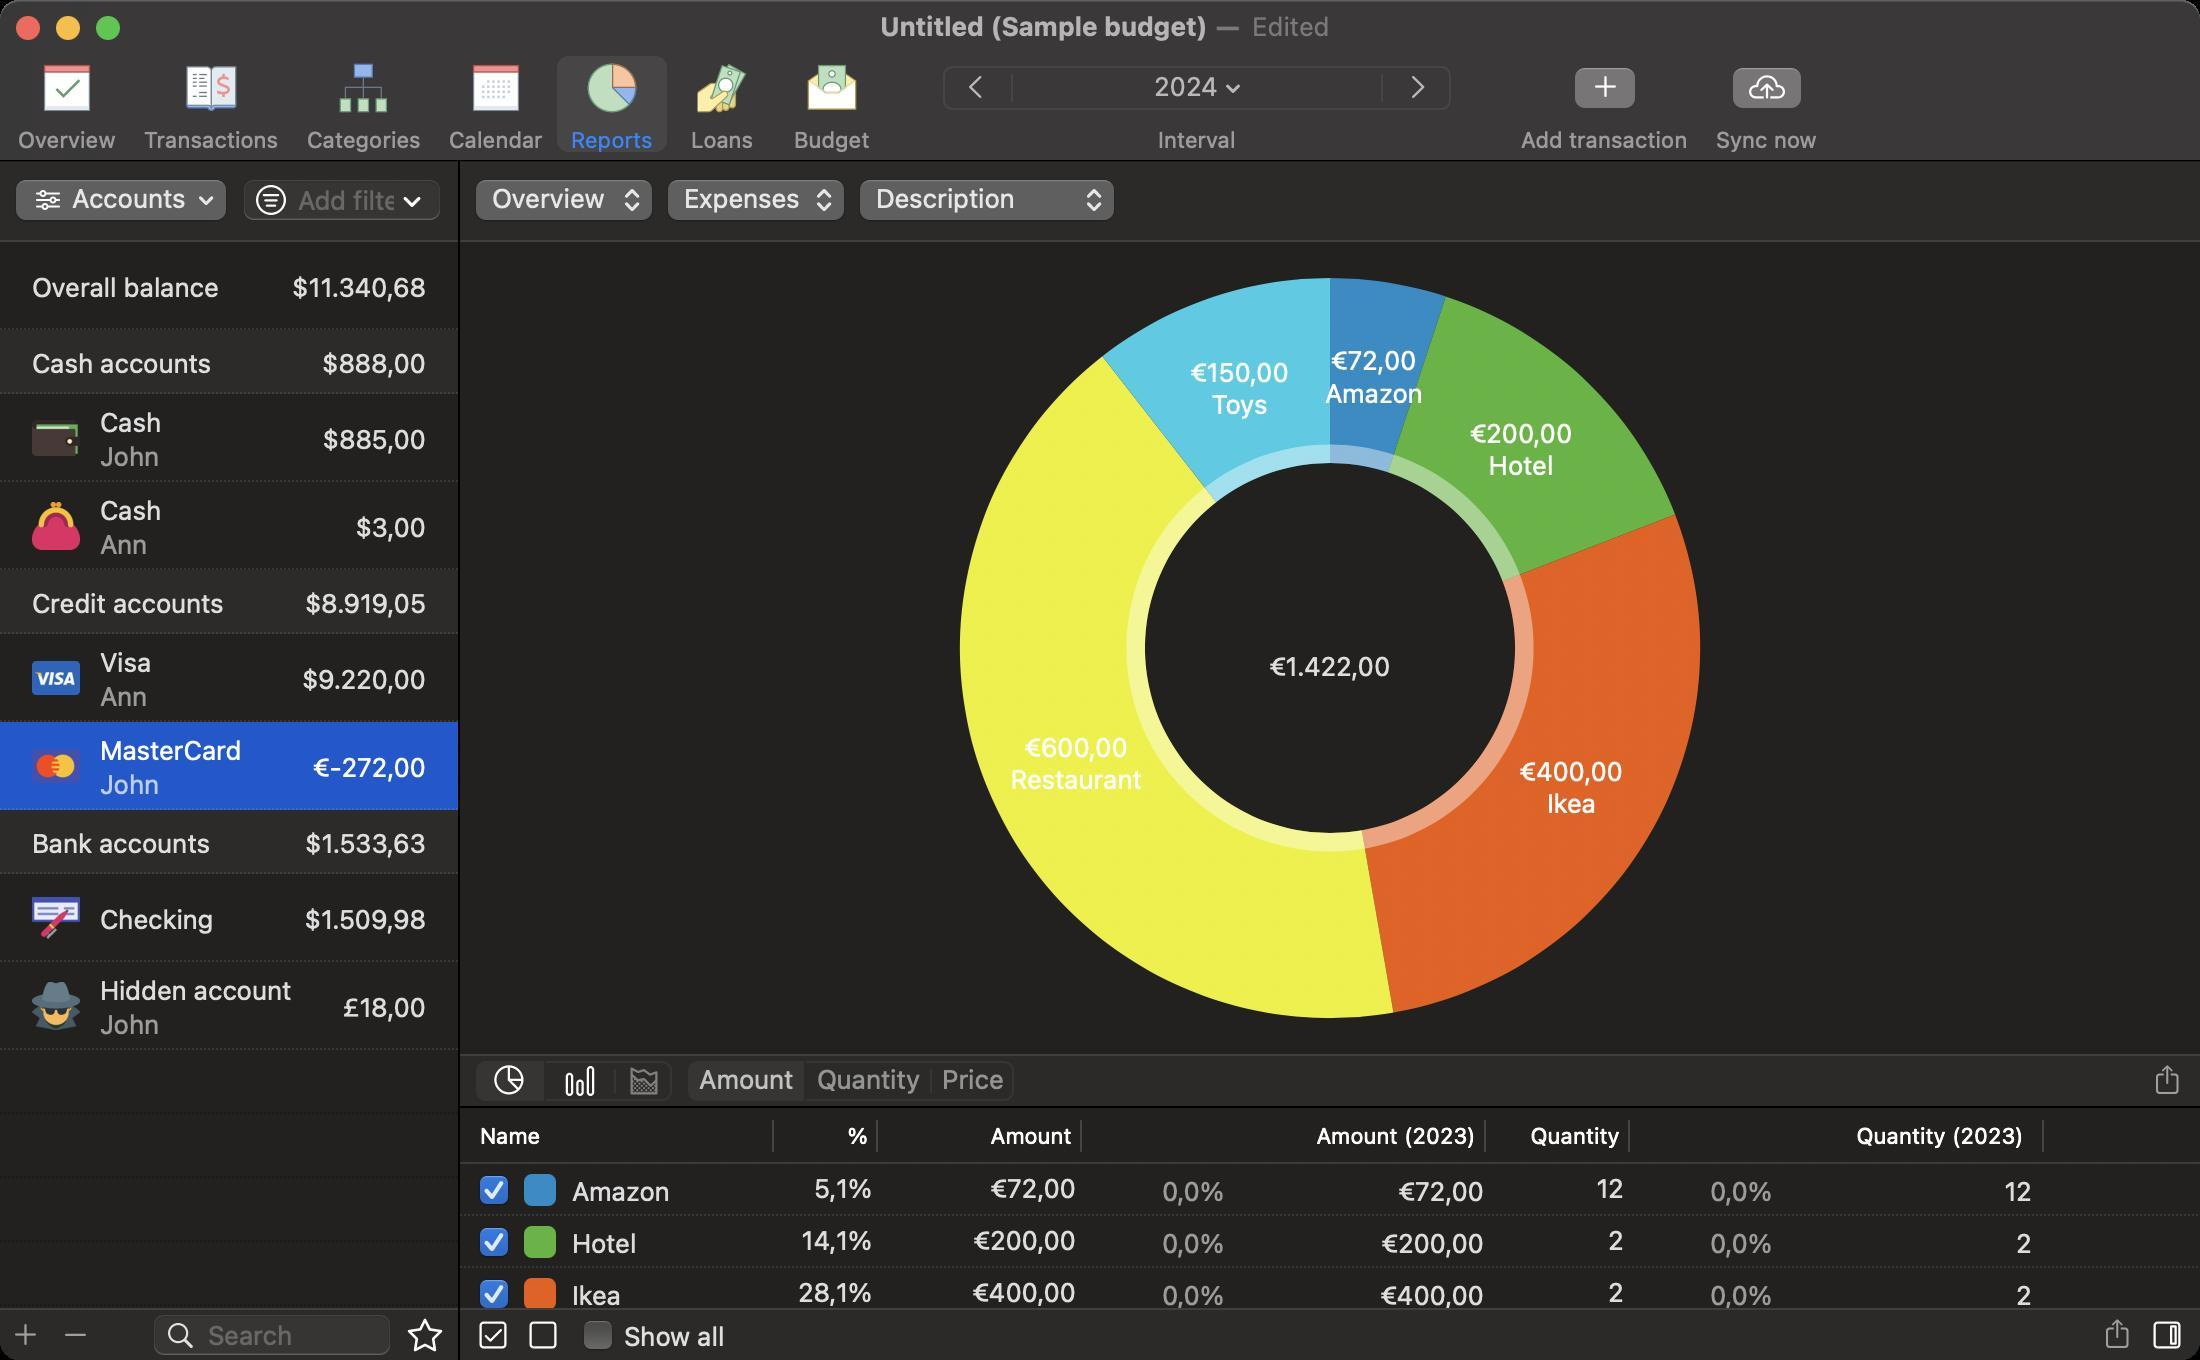
Accessibility tree:
{"name": "Untitled_(Sample_budget)", "role": "AXWindow", "description": null, "role_description": "standard window", "value": null, "position": "553.00;156.00", "size": "1100;680", "children": [{"name": null, "role": "AXGroup", "description": null, "role_description": "group", "value": null, "position": "0.00;80.00", "size": "1100;600", "children": [{"name": null, "role": "AXSplitGroup", "description": null, "role_description": "split group", "value": null, "position": "0.00;80.00", "size": "1100;600", "children": [{"name": "Accounts", "role": "AXMenuButton", "description": null, "role_description": "menu button", "value": null, "position": "5.00;89.00", "size": "112;25", "children": []}, {"name": null, "role": "AXTextField", "description": null, "role_description": "search text field", "value": "", "position": "121.00;89.00", "size": "100;22", "children": [{"name": "", "role": "AXButton", "description": "search", "role_description": "button", "value": null, "position": "123.00;89.00", "size": "25;22", "children": []}]}, {"name": null, "role": "AXTextField", "description": null, "role_description": "search text field", "value": "", "position": "76.00;656.50", "size": "120;22", "children": [{"name": "", "role": "AXButton", "description": "search", "role_description": "button", "value": null, "position": "78.00;656.50", "size": "25;22", "children": []}]}, {"name": "", "role": "AXButton", "description": null, "role_description": "button", "value": null, "position": "200.00;655.00", "size": "25;25", "children": []}, {"name": "", "role": "AXButton", "description": "add", "role_description": "button", "value": null, "position": "0.00;652.50", "size": "26;29", "children": []}, {"name": "", "role": "AXButton", "description": "remove", "role_description": "button", "value": null, "position": "25.00;657.00", "size": "26;20", "children": []}, {"name": null, "role": "AXScrollArea", "description": null, "role_description": "scroll area", "value": null, "position": "0.00;121.00", "size": "229;533", "children": [{"name": null, "role": "AXTable", "description": null, "role_description": "table", "value": null, "position": "0.00;121.00", "size": "229;533", "children": [{"name": null, "role": "AXRow", "description": null, "role_description": "table row", "value": null, "position": "0.00;121.00", "size": "229;44", "children": [{"name": null, "role": "AXCell", "description": null, "role_description": "cell", "value": null, "position": "6.00;121.00", "size": "217;44", "children": [{"name": null, "role": "AXStaticText", "description": null, "role_description": "text", "value": "Overall balance", "position": "14.00;134.50", "size": "98;17", "children": []}, {"name": null, "role": "AXStaticText", "description": null, "role_description": "text", "value": "$11.340,68", "position": "144.00;134.50", "size": "71;17", "children": []}]}]}, {"name": null, "role": "AXRow", "description": null, "role_description": "table row", "value": null, "position": "0.00;165.00", "size": "229;32", "children": [{"name": null, "role": "AXCell", "description": null, "role_description": "cell", "value": null, "position": "6.00;165.00", "size": "217;32", "children": [{"name": null, "role": "AXStaticText", "description": null, "role_description": "text", "value": "Cash accounts", "position": "14.00;172.50", "size": "94;17", "children": []}, {"name": null, "role": "AXStaticText", "description": null, "role_description": "text", "value": "$888,00", "position": "159.00;172.50", "size": "56;17", "children": []}]}]}, {"name": null, "role": "AXRow", "description": null, "role_description": "table row", "value": null, "position": "0.00;197.00", "size": "229;44", "children": [{"name": null, "role": "AXCell", "description": null, "role_description": "cell", "value": null, "position": "6.00;197.00", "size": "217;44", "children": [{"name": null, "role": "AXImage", "description": "", "role_description": "image", "value": null, "position": "16.00;207.00", "size": "24;24", "children": []}, {"name": null, "role": "AXStaticText", "description": null, "role_description": "text", "value": "Cash", "position": "48.00;202.00", "size": "35;17", "children": []}, {"name": null, "role": "AXStaticText", "description": null, "role_description": "text", "value": "John", "position": "48.00;219.00", "size": "34;17", "children": []}, {"name": null, "role": "AXStaticText", "description": null, "role_description": "text", "value": "$885,00", "position": "159.00;210.50", "size": "56;17", "children": []}]}]}, {"name": null, "role": "AXRow", "description": null, "role_description": "table row", "value": null, "position": "0.00;241.00", "size": "229;44", "children": [{"name": null, "role": "AXCell", "description": null, "role_description": "cell", "value": null, "position": "6.00;241.00", "size": "217;44", "children": [{"name": null, "role": "AXImage", "description": "", "role_description": "image", "value": null, "position": "16.00;251.00", "size": "24;24", "children": []}, {"name": null, "role": "AXStaticText", "description": null, "role_description": "text", "value": "Cash", "position": "48.00;246.00", "size": "35;17", "children": []}, {"name": null, "role": "AXStaticText", "description": null, "role_description": "text", "value": "Ann", "position": "48.00;263.00", "size": "28;17", "children": []}, {"name": null, "role": "AXStaticText", "description": null, "role_description": "text", "value": "$3,00", "position": "175.50;254.50", "size": "40;17", "children": []}]}]}, {"name": null, "role": "AXRow", "description": null, "role_description": "table row", "value": null, "position": "0.00;285.00", "size": "229;32", "children": [{"name": null, "role": "AXCell", "description": null, "role_description": "cell", "value": null, "position": "6.00;285.00", "size": "217;32", "children": [{"name": null, "role": "AXStaticText", "description": null, "role_description": "text", "value": "Credit accounts", "position": "14.00;292.50", "size": "100;17", "children": []}, {"name": null, "role": "AXStaticText", "description": null, "role_description": "text", "value": "$8.919,05", "position": "150.50;292.50", "size": "64;17", "children": []}]}]}, {"name": null, "role": "AXRow", "description": null, "role_description": "table row", "value": null, "position": "0.00;317.00", "size": "229;44", "children": [{"name": null, "role": "AXCell", "description": null, "role_description": "cell", "value": null, "position": "6.00;317.00", "size": "217;44", "children": [{"name": null, "role": "AXImage", "description": "", "role_description": "image", "value": null, "position": "16.00;327.00", "size": "24;24", "children": []}, {"name": null, "role": "AXStaticText", "description": null, "role_description": "text", "value": "Visa", "position": "48.00;322.00", "size": "30;17", "children": []}, {"name": null, "role": "AXStaticText", "description": null, "role_description": "text", "value": "Ann", "position": "48.00;339.00", "size": "28;17", "children": []}, {"name": null, "role": "AXStaticText", "description": null, "role_description": "text", "value": "$9.220,00", "position": "149.00;330.50", "size": "66;17", "children": []}]}]}, {"name": null, "role": "AXRow", "description": null, "role_description": "table row", "value": null, "position": "0.00;361.00", "size": "229;44", "children": [{"name": null, "role": "AXCell", "description": null, "role_description": "cell", "value": null, "position": "6.00;361.00", "size": "217;44", "children": [{"name": null, "role": "AXImage", "description": "", "role_description": "image", "value": null, "position": "16.00;371.00", "size": "24;24", "children": []}, {"name": null, "role": "AXStaticText", "description": null, "role_description": "text", "value": "MasterCard", "position": "48.00;366.00", "size": "75;17", "children": []}, {"name": null, "role": "AXStaticText", "description": null, "role_description": "text", "value": "John", "position": "48.00;383.00", "size": "34;17", "children": []}, {"name": null, "role": "AXStaticText", "description": null, "role_description": "text", "value": "€-272,00", "position": "154.50;374.50", "size": "60;17", "children": []}]}]}, {"name": null, "role": "AXRow", "description": null, "role_description": "table row", "value": null, "position": "0.00;405.00", "size": "229;32", "children": [{"name": null, "role": "AXCell", "description": null, "role_description": "cell", "value": null, "position": "6.00;405.00", "size": "217;32", "children": [{"name": null, "role": "AXStaticText", "description": null, "role_description": "text", "value": "Bank accounts", "position": "14.00;412.50", "size": "94;17", "children": []}, {"name": null, "role": "AXStaticText", "description": null, "role_description": "text", "value": "$1.533,63", "position": "150.50;412.50", "size": "64;17", "children": []}]}]}, {"name": null, "role": "AXRow", "description": null, "role_description": "table row", "value": null, "position": "0.00;437.00", "size": "229;44", "children": [{"name": null, "role": "AXCell", "description": null, "role_description": "cell", "value": null, "position": "6.00;437.00", "size": "217;44", "children": [{"name": null, "role": "AXImage", "description": "", "role_description": "image", "value": null, "position": "16.00;447.00", "size": "24;24", "children": []}, {"name": null, "role": "AXStaticText", "description": null, "role_description": "text", "value": "Checking", "position": "48.00;450.50", "size": "61;17", "children": []}, {"name": null, "role": "AXStaticText", "description": null, "role_description": "text", "value": "$1.509,98", "position": "150.00;450.50", "size": "65;17", "children": []}]}]}, {"name": null, "role": "AXRow", "description": null, "role_description": "table row", "value": null, "position": "0.00;481.00", "size": "229;44", "children": [{"name": null, "role": "AXCell", "description": null, "role_description": "cell", "value": null, "position": "6.00;481.00", "size": "217;44", "children": [{"name": null, "role": "AXImage", "description": "", "role_description": "image", "value": null, "position": "16.00;491.00", "size": "24;24", "children": []}, {"name": null, "role": "AXStaticText", "description": null, "role_description": "text", "value": "Hidden account", "position": "48.00;486.00", "size": "100;17", "children": []}, {"name": null, "role": "AXStaticText", "description": null, "role_description": "text", "value": "John", "position": "48.00;503.00", "size": "34;17", "children": []}, {"name": null, "role": "AXStaticText", "description": null, "role_description": "text", "value": "£18,00", "position": "167.50;494.50", "size": "48;17", "children": []}]}]}, {"name": null, "role": "AXColumn", "description": null, "role_description": "column", "value": null, "position": "0.00;121.00", "size": "229;533", "children": []}]}]}, {"name": null, "role": "AXSplitter", "description": null, "role_description": "splitter", "value": 229.0, "position": "229.00;80.00", "size": "1;600", "children": []}, {"name": null, "role": "AXGroup", "description": null, "role_description": "group", "value": null, "position": "230.00;80.00", "size": "870;600", "children": [{"name": null, "role": "AXPopUpButton", "description": null, "role_description": "pop up button", "value": "Overview", "position": "235.00;89.00", "size": "95;25", "children": []}, {"name": null, "role": "AXPopUpButton", "description": null, "role_description": "pop up button", "value": "Expenses", "position": "331.00;89.00", "size": "95;25", "children": []}, {"name": null, "role": "AXPopUpButton", "description": null, "role_description": "pop up button", "value": "Description", "position": "427.00;89.00", "size": "134;25", "children": []}, {"name": null, "role": "AXSplitGroup", "description": null, "role_description": "split group", "value": null, "position": "230.00;121.00", "size": "870;559", "children": [{"name": null, "role": "AXGroup", "description": null, "role_description": "group", "value": null, "position": "230.00;121.00", "size": "870;406", "children": [{"name": null, "role": "AXGroup", "description": null, "role_description": "group", "value": null, "position": "230.00;121.00", "size": "870;406", "children": [{"name": null, "role": "AXList", "description": "Chart View", "role_description": "list", "value": null, "position": "230.00;121.00", "size": "870;406", "children": [{"name": null, "role": "AXStaticText", "description": ". 5 Elements", "role_description": "text", "value": null, "position": "230.00;121.00", "size": "870;406", "children": []}, {"name": null, "role": "AXRow", "description": "Amazon : €72,00 ", "role_description": "row", "value": null, "position": "665.00;139.00", "size": "58;97", "children": []}, {"name": null, "role": "AXRow", "description": "Hotel : €200,00 ", "role_description": "row", "value": null, "position": "693.93;148.28", "size": "144;142", "children": []}, {"name": null, "role": "AXRow", "description": "Ikea : €400,00 ", "role_description": "row", "value": null, "position": "680.86;257.28", "size": "169;249", "children": []}, {"name": null, "role": "AXRow", "description": "Restaurant : €600,00 ", "role_description": "row", "value": null, "position": "480.00;178.17", "size": "217;331", "children": []}, {"name": null, "role": "AXRow", "description": "Toys : €150,00 ", "role_description": "row", "value": null, "position": "551.17;139.00", "size": "114;112", "children": []}]}]}]}, {"name": null, "role": "AXRadioGroup", "description": null, "role_description": "radio group", "value": "{\n    \"name\": null,\n    \"role\": \"AXRadioButton\",\n    \"description\": null,\n    \"role_description\": \"radio button\",\n    \"value\": 1,\n    \"position\": \"237.00;529.50\",\n    \"size\": \"36;23\",\n    \"children\": []\n}", "position": "237.00;529.50", "size": "100;23", "children": [{"name": null, "role": "AXRadioButton", "description": null, "role_description": "radio button", "value": 1, "position": "237.00;529.50", "size": "36;23", "children": []}, {"name": null, "role": "AXRadioButton", "description": null, "role_description": "radio button", "value": 0, "position": "273.00;529.50", "size": "35;23", "children": []}, {"name": null, "role": "AXRadioButton", "description": null, "role_description": "radio button", "value": 0, "position": "308.00;529.50", "size": "29;23", "children": []}]}, {"name": null, "role": "AXRadioGroup", "description": null, "role_description": "radio group", "value": "{\n    \"name\": null,\n    \"role\": \"AXRadioButton\",\n    \"description\": \"Amount\",\n    \"role_description\": \"radio button\",\n    \"value\": 1,\n    \"position\": \"343.00;529.50\",\n    \"size\": \"60;23\",\n    \"children\": []\n}", "position": "343.00;529.50", "size": "165;23", "children": [{"name": null, "role": "AXRadioButton", "description": "Amount", "role_description": "radio button", "value": 1, "position": "343.00;529.50", "size": "60;23", "children": []}, {"name": null, "role": "AXRadioButton", "description": "Quantity", "role_description": "radio button", "value": 0, "position": "403.00;529.50", "size": "63;23", "children": []}, {"name": null, "role": "AXRadioButton", "description": "Price", "role_description": "radio button", "value": 0, "position": "466.00;529.50", "size": "42;23", "children": []}]}, {"name": "", "role": "AXButton", "description": "share", "role_description": "button", "value": null, "position": "1071.00;522.00", "size": "26;34", "children": []}, {"name": null, "role": "AXSplitter", "description": null, "role_description": "splitter", "value": 432.0, "position": "230.00;553.00", "size": "870;1", "children": []}, {"name": "", "role": "AXButton", "description": "share", "role_description": "button", "value": null, "position": "1046.00;649.00", "size": "26;34", "children": []}, {"name": "", "role": "AXButton", "description": null, "role_description": "button", "value": null, "position": "259.00;655.00", "size": "25;25", "children": []}, {"name": "", "role": "AXButton", "description": null, "role_description": "button", "value": null, "position": "234.00;655.00", "size": "25;25", "children": []}, {"name": "", "role": "AXButton", "description": null, "role_description": "button", "value": null, "position": "1071.00;655.00", "size": "25;25", "children": []}, {"name": "Show_all", "role": "AXCheckBox", "description": null, "role_description": "checkbox", "value": 0, "position": "290.00;658.50", "size": "77;18", "children": []}, {"name": null, "role": "AXScrollArea", "description": null, "role_description": "scroll area", "value": null, "position": "230.00;554.00", "size": "870;100", "children": [{"name": null, "role": "AXTable", "description": null, "role_description": "table", "value": null, "position": "230.00;582.00", "size": "870;156", "children": [{"name": null, "role": "AXRow", "description": null, "role_description": "table row", "value": null, "position": "230.00;582.00", "size": "870;26", "children": [{"name": null, "role": "AXCell", "description": null, "role_description": "cell", "value": null, "position": "236.00;585.00", "size": "150;20", "children": [{"name": null, "role": "AXGroup", "description": null, "role_description": "group", "value": null, "position": "262.00;587.00", "size": "16;16", "children": []}, {"name": null, "role": "AXStaticText", "description": null, "role_description": "text", "value": "Amazon", "position": "284.00;586.50", "size": "83;17", "children": []}, {"name": "", "role": "AXCheckBox", "description": null, "role_description": "checkbox", "value": 1, "position": "238.00;586.00", "size": "18;18", "children": []}]}, {"name": null, "role": "AXCell", "description": null, "role_description": "cell", "value": null, "position": "388.00;585.00", "size": "50;20", "children": [{"name": null, "role": "AXStaticText", "description": null, "role_description": "text", "value": "5,1%", "position": "388.00;585.00", "size": "50;16", "children": []}]}, {"name": null, "role": "AXCell", "description": null, "role_description": "cell", "value": null, "position": "440.00;585.00", "size": "100;20", "children": [{"name": null, "role": "AXStaticText", "description": null, "role_description": "text", "value": "€72,00", "position": "440.00;585.00", "size": "100;16", "children": []}]}, {"name": null, "role": "AXCell", "description": null, "role_description": "cell", "value": null, "position": "542.00;585.00", "size": "200;20", "children": [{"name": null, "role": "AXStaticText", "description": null, "role_description": "text", "value": " 0,0%", "position": "540.00;586.50", "size": "74;17", "children": []}, {"name": null, "role": "AXStaticText", "description": null, "role_description": "text", "value": "€72,00", "position": "610.00;586.50", "size": "134;17", "children": []}]}, {"name": null, "role": "AXCell", "description": null, "role_description": "cell", "value": null, "position": "744.00;585.00", "size": "70;20", "children": [{"name": null, "role": "AXStaticText", "description": null, "role_description": "text", "value": "12", "position": "744.00;585.00", "size": "70;16", "children": []}]}, {"name": null, "role": "AXCell", "description": null, "role_description": "cell", "value": null, "position": "816.00;585.00", "size": "200;20", "children": [{"name": null, "role": "AXStaticText", "description": null, "role_description": "text", "value": " 0,0%", "position": "814.00;586.50", "size": "74;17", "children": []}, {"name": null, "role": "AXStaticText", "description": null, "role_description": "text", "value": "12", "position": "884.00;586.50", "size": "134;17", "children": []}]}]}, {"name": null, "role": "AXRow", "description": null, "role_description": "table row", "value": null, "position": "230.00;608.00", "size": "870;26", "children": [{"name": null, "role": "AXCell", "description": null, "role_description": "cell", "value": null, "position": "236.00;611.00", "size": "150;20", "children": [{"name": null, "role": "AXGroup", "description": null, "role_description": "group", "value": null, "position": "262.00;613.00", "size": "16;16", "children": []}, {"name": null, "role": "AXStaticText", "description": null, "role_description": "text", "value": "Hotel", "position": "284.00;612.50", "size": "83;17", "children": []}, {"name": "", "role": "AXCheckBox", "description": null, "role_description": "checkbox", "value": 1, "position": "238.00;612.00", "size": "18;18", "children": []}]}, {"name": null, "role": "AXCell", "description": null, "role_description": "cell", "value": null, "position": "388.00;611.00", "size": "50;20", "children": [{"name": null, "role": "AXStaticText", "description": null, "role_description": "text", "value": "14,1%", "position": "388.00;611.00", "size": "50;16", "children": []}]}, {"name": null, "role": "AXCell", "description": null, "role_description": "cell", "value": null, "position": "440.00;611.00", "size": "100;20", "children": [{"name": null, "role": "AXStaticText", "description": null, "role_description": "text", "value": "€200,00", "position": "440.00;611.00", "size": "100;16", "children": []}]}, {"name": null, "role": "AXCell", "description": null, "role_description": "cell", "value": null, "position": "542.00;611.00", "size": "200;20", "children": [{"name": null, "role": "AXStaticText", "description": null, "role_description": "text", "value": " 0,0%", "position": "540.00;612.50", "size": "74;17", "children": []}, {"name": null, "role": "AXStaticText", "description": null, "role_description": "text", "value": "€200,00", "position": "610.00;612.50", "size": "134;17", "children": []}]}, {"name": null, "role": "AXCell", "description": null, "role_description": "cell", "value": null, "position": "744.00;611.00", "size": "70;20", "children": [{"name": null, "role": "AXStaticText", "description": null, "role_description": "text", "value": "2", "position": "744.00;611.00", "size": "70;16", "children": []}]}, {"name": null, "role": "AXCell", "description": null, "role_description": "cell", "value": null, "position": "816.00;611.00", "size": "200;20", "children": [{"name": null, "role": "AXStaticText", "description": null, "role_description": "text", "value": " 0,0%", "position": "814.00;612.50", "size": "74;17", "children": []}, {"name": null, "role": "AXStaticText", "description": null, "role_description": "text", "value": "2", "position": "884.00;612.50", "size": "134;17", "children": []}]}]}, {"name": null, "role": "AXRow", "description": null, "role_description": "table row", "value": null, "position": "230.00;634.00", "size": "870;26", "children": [{"name": null, "role": "AXCell", "description": null, "role_description": "cell", "value": null, "position": "236.00;637.00", "size": "150;20", "children": [{"name": null, "role": "AXGroup", "description": null, "role_description": "group", "value": null, "position": "262.00;639.00", "size": "16;16", "children": []}, {"name": null, "role": "AXStaticText", "description": null, "role_description": "text", "value": "Ikea", "position": "284.00;638.50", "size": "83;17", "children": []}, {"name": "", "role": "AXCheckBox", "description": null, "role_description": "checkbox", "value": 1, "position": "238.00;638.00", "size": "18;18", "children": []}]}, {"name": null, "role": "AXCell", "description": null, "role_description": "cell", "value": null, "position": "388.00;637.00", "size": "50;20", "children": [{"name": null, "role": "AXStaticText", "description": null, "role_description": "text", "value": "28,1%", "position": "388.00;637.00", "size": "50;16", "children": []}]}, {"name": null, "role": "AXCell", "description": null, "role_description": "cell", "value": null, "position": "440.00;637.00", "size": "100;20", "children": [{"name": null, "role": "AXStaticText", "description": null, "role_description": "text", "value": "€400,00", "position": "440.00;637.00", "size": "100;16", "children": []}]}, {"name": null, "role": "AXCell", "description": null, "role_description": "cell", "value": null, "position": "542.00;637.00", "size": "200;20", "children": [{"name": null, "role": "AXStaticText", "description": null, "role_description": "text", "value": " 0,0%", "position": "540.00;638.50", "size": "74;17", "children": []}, {"name": null, "role": "AXStaticText", "description": null, "role_description": "text", "value": "€400,00", "position": "610.00;638.50", "size": "134;17", "children": []}]}, {"name": null, "role": "AXCell", "description": null, "role_description": "cell", "value": null, "position": "744.00;637.00", "size": "70;20", "children": [{"name": null, "role": "AXStaticText", "description": null, "role_description": "text", "value": "2", "position": "744.00;637.00", "size": "70;16", "children": []}]}, {"name": null, "role": "AXCell", "description": null, "role_description": "cell", "value": null, "position": "816.00;637.00", "size": "200;20", "children": [{"name": null, "role": "AXStaticText", "description": null, "role_description": "text", "value": " 0,0%", "position": "814.00;638.50", "size": "74;17", "children": []}, {"name": null, "role": "AXStaticText", "description": null, "role_description": "text", "value": "2", "position": "884.00;638.50", "size": "134;17", "children": []}]}]}, {"name": null, "role": "AXRow", "description": null, "role_description": "table row", "value": null, "position": "230.00;660.00", "size": "870;26", "children": [{"name": null, "role": "AXCell", "description": null, "role_description": "cell", "value": null, "position": "236.00;663.00", "size": "150;20", "children": [{"name": null, "role": "AXGroup", "description": null, "role_description": "group", "value": null, "position": "262.00;665.00", "size": "16;16", "children": []}, {"name": null, "role": "AXStaticText", "description": null, "role_description": "text", "value": "Restaurant", "position": "284.00;664.50", "size": "83;17", "children": []}, {"name": "", "role": "AXCheckBox", "description": null, "role_description": "checkbox", "value": 1, "position": "238.00;664.00", "size": "18;18", "children": []}]}, {"name": null, "role": "AXCell", "description": null, "role_description": "cell", "value": null, "position": "388.00;663.00", "size": "50;20", "children": [{"name": null, "role": "AXStaticText", "description": null, "role_description": "text", "value": "42,2%", "position": "388.00;663.00", "size": "50;16", "children": []}]}, {"name": null, "role": "AXCell", "description": null, "role_description": "cell", "value": null, "position": "440.00;663.00", "size": "100;20", "children": [{"name": null, "role": "AXStaticText", "description": null, "role_description": "text", "value": "€600,00", "position": "440.00;663.00", "size": "100;16", "children": []}]}, {"name": null, "role": "AXCell", "description": null, "role_description": "cell", "value": null, "position": "542.00;663.00", "size": "200;20", "children": [{"name": null, "role": "AXStaticText", "description": null, "role_description": "text", "value": " 0,0%", "position": "540.00;664.50", "size": "74;17", "children": []}, {"name": null, "role": "AXStaticText", "description": null, "role_description": "text", "value": "€600,00", "position": "610.00;664.50", "size": "134;17", "children": []}]}, {"name": null, "role": "AXCell", "description": null, "role_description": "cell", "value": null, "position": "744.00;663.00", "size": "70;20", "children": [{"name": null, "role": "AXStaticText", "description": null, "role_description": "text", "value": "12", "position": "744.00;663.00", "size": "70;16", "children": []}]}, {"name": null, "role": "AXCell", "description": null, "role_description": "cell", "value": null, "position": "816.00;663.00", "size": "200;20", "children": [{"name": null, "role": "AXStaticText", "description": null, "role_description": "text", "value": " 0,0%", "position": "814.00;664.50", "size": "74;17", "children": []}, {"name": null, "role": "AXStaticText", "description": null, "role_description": "text", "value": "12", "position": "884.00;664.50", "size": "134;17", "children": []}]}]}, {"name": null, "role": "AXRow", "description": null, "role_description": "table row", "value": null, "position": "230.00;686.00", "size": "870;26", "children": [{"name": null, "role": "AXCell", "description": null, "role_description": "cell", "value": null, "position": "236.00;689.00", "size": "150;20", "children": [{"name": null, "role": "AXGroup", "description": null, "role_description": "group", "value": null, "position": "262.00;691.00", "size": "16;16", "children": []}, {"name": null, "role": "AXStaticText", "description": null, "role_description": "text", "value": "Toys", "position": "284.00;690.50", "size": "83;17", "children": []}, {"name": "", "role": "AXCheckBox", "description": null, "role_description": "checkbox", "value": 1, "position": "238.00;690.00", "size": "18;18", "children": []}]}, {"name": null, "role": "AXCell", "description": null, "role_description": "cell", "value": null, "position": "388.00;689.00", "size": "50;20", "children": [{"name": null, "role": "AXStaticText", "description": null, "role_description": "text", "value": "10,5%", "position": "388.00;689.00", "size": "50;16", "children": []}]}, {"name": null, "role": "AXCell", "description": null, "role_description": "cell", "value": null, "position": "440.00;689.00", "size": "100;20", "children": [{"name": null, "role": "AXStaticText", "description": null, "role_description": "text", "value": "€150,00", "position": "440.00;689.00", "size": "100;16", "children": []}]}, {"name": null, "role": "AXCell", "description": null, "role_description": "cell", "value": null, "position": "542.00;689.00", "size": "200;20", "children": [{"name": null, "role": "AXStaticText", "description": null, "role_description": "text", "value": " 0,0%", "position": "540.00;690.50", "size": "74;17", "children": []}, {"name": null, "role": "AXStaticText", "description": null, "role_description": "text", "value": "€150,00", "position": "610.00;690.50", "size": "134;17", "children": []}]}, {"name": null, "role": "AXCell", "description": null, "role_description": "cell", "value": null, "position": "744.00;689.00", "size": "70;20", "children": [{"name": null, "role": "AXStaticText", "description": null, "role_description": "text", "value": "3", "position": "744.00;689.00", "size": "70;16", "children": []}]}, {"name": null, "role": "AXCell", "description": null, "role_description": "cell", "value": null, "position": "816.00;689.00", "size": "200;20", "children": [{"name": null, "role": "AXStaticText", "description": null, "role_description": "text", "value": " 0,0%", "position": "814.00;690.50", "size": "74;17", "children": []}, {"name": null, "role": "AXStaticText", "description": null, "role_description": "text", "value": "3", "position": "884.00;690.50", "size": "134;17", "children": []}]}]}, {"name": null, "role": "AXRow", "description": null, "role_description": "table row", "value": null, "position": "230.00;712.00", "size": "870;26", "children": [{"name": null, "role": "AXCell", "description": null, "role_description": "cell", "value": null, "position": "236.00;715.00", "size": "150;20", "children": [{"name": null, "role": "AXStaticText", "description": null, "role_description": "text", "value": "Total", "position": "236.00;715.00", "size": "150;16", "children": []}]}, {"name": null, "role": "AXCell", "description": null, "role_description": "cell", "value": null, "position": "388.00;715.00", "size": "50;20", "children": [{"name": null, "role": "AXStaticText", "description": null, "role_description": "text", "value": "", "position": "388.00;715.00", "size": "50;16", "children": []}]}, {"name": null, "role": "AXCell", "description": null, "role_description": "cell", "value": null, "position": "440.00;715.00", "size": "100;20", "children": [{"name": null, "role": "AXStaticText", "description": null, "role_description": "text", "value": "€1.422,00", "position": "440.00;715.00", "size": "100;16", "children": []}]}, {"name": null, "role": "AXCell", "description": null, "role_description": "cell", "value": null, "position": "542.00;715.00", "size": "200;20", "children": [{"name": null, "role": "AXStaticText", "description": null, "role_description": "text", "value": " 0,0%", "position": "540.00;716.50", "size": "74;17", "children": []}, {"name": null, "role": "AXStaticText", "description": null, "role_description": "text", "value": "€1.422,00", "position": "610.00;716.50", "size": "134;17", "children": []}]}, {"name": null, "role": "AXCell", "description": null, "role_description": "cell", "value": null, "position": "744.00;715.00", "size": "70;20", "children": [{"name": null, "role": "AXStaticText", "description": null, "role_description": "text", "value": "31", "position": "744.00;715.00", "size": "70;16", "children": []}]}, {"name": null, "role": "AXCell", "description": null, "role_description": "cell", "value": null, "position": "816.00;715.00", "size": "200;20", "children": [{"name": null, "role": "AXStaticText", "description": null, "role_description": "text", "value": " 0,0%", "position": "814.00;716.50", "size": "74;17", "children": []}, {"name": null, "role": "AXStaticText", "description": null, "role_description": "text", "value": "31", "position": "884.00;716.50", "size": "134;17", "children": []}]}]}, {"name": null, "role": "AXColumn", "description": null, "role_description": "column", "value": null, "position": "230.00;582.00", "size": "157;156", "children": []}, {"name": null, "role": "AXColumn", "description": null, "role_description": "column", "value": null, "position": "387.00;582.00", "size": "52;156", "children": []}, {"name": null, "role": "AXColumn", "description": null, "role_description": "column", "value": null, "position": "439.00;582.00", "size": "102;156", "children": []}, {"name": null, "role": "AXColumn", "description": null, "role_description": "column", "value": null, "position": "541.00;582.00", "size": "202;156", "children": []}, {"name": null, "role": "AXColumn", "description": null, "role_description": "column", "value": null, "position": "743.00;582.00", "size": "72;156", "children": []}, {"name": null, "role": "AXColumn", "description": null, "role_description": "column", "value": null, "position": "815.00;582.00", "size": "207;156", "children": []}, {"name": null, "role": "AXGroup", "description": null, "role_description": "group", "value": null, "position": "230.00;554.00", "size": "870;28", "children": [{"name": "Name", "role": "AXButton", "description": null, "role_description": "sort button", "value": null, "position": "230.00;554.00", "size": "157;28", "children": []}, {"name": "%", "role": "AXButton", "description": null, "role_description": "sort button", "value": null, "position": "387.00;554.00", "size": "52;28", "children": []}, {"name": "Amount", "role": "AXButton", "description": null, "role_description": "sort button", "value": null, "position": "439.00;554.00", "size": "102;28", "children": []}, {"name": "Amount_(2023)", "role": "AXButton", "description": null, "role_description": "sort button", "value": null, "position": "541.00;554.00", "size": "202;28", "children": []}, {"name": "Quantity", "role": "AXButton", "description": null, "role_description": "sort button", "value": null, "position": "743.00;554.00", "size": "72;28", "children": []}, {"name": "Quantity_(2023)", "role": "AXButton", "description": null, "role_description": "sort button", "value": null, "position": "815.00;554.00", "size": "207;28", "children": []}]}]}, {"name": null, "role": "AXScrollBar", "description": null, "role_description": "scroll bar", "value": 0.0, "position": "1084.00;582.00", "size": "16;72", "children": [{"name": null, "role": "AXValueIndicator", "description": null, "role_description": "value indicator", "value": 0.0, "position": "1088.00;583.00", "size": "12;38", "children": []}, {"name": null, "role": "AXButton", "description": null, "role_description": "increment arrow button", "value": null, "position": "1084.00;582.00", "size": "0;0", "children": []}, {"name": null, "role": "AXButton", "description": null, "role_description": "decrement arrow button", "value": null, "position": "1084.00;582.00", "size": "0;0", "children": []}, {"name": null, "role": "AXButton", "description": null, "role_description": "increment page button", "value": null, "position": "1088.00;621.50", "size": "12;32", "children": []}, {"name": null, "role": "AXButton", "description": null, "role_description": "decrement page button", "value": null, "position": "1088.00;582.00", "size": "12;1", "children": []}]}]}]}]}, {"name": null, "role": "AXScrollArea", "description": null, "role_description": "scroll area", "value": null, "position": "230.00;80.00", "size": "810;0", "children": [{"name": null, "role": "AXList", "description": null, "role_description": "collection", "value": null, "position": "230.00;80.00", "size": "810;40", "children": []}, {"name": null, "role": "AXScrollBar", "description": null, "role_description": "scroll bar", "value": 0.0, "position": "1024.00;80.00", "size": "16;0", "children": [{"name": null, "role": "AXValueIndicator", "description": null, "role_description": "value indicator", "value": 0.0, "position": "1028.00;81.00", "size": "12;26", "children": []}, {"name": null, "role": "AXButton", "description": null, "role_description": "increment arrow button", "value": null, "position": "1024.00;80.00", "size": "0;0", "children": []}, {"name": null, "role": "AXButton", "description": null, "role_description": "decrement arrow button", "value": null, "position": "1024.00;80.00", "size": "0;0", "children": []}, {"name": null, "role": "AXButton", "description": null, "role_description": "increment page button", "value": null, "position": "1028.00;80.00", "size": "12;27", "children": []}, {"name": null, "role": "AXButton", "description": null, "role_description": "decrement page button", "value": null, "position": "1028.00;80.00", "size": "12;1", "children": []}]}]}, {"name": "", "role": "AXButton", "description": null, "role_description": "button", "value": null, "position": "1068.00;88.00", "size": "24;24", "children": []}, {"name": "", "role": "AXButton", "description": null, "role_description": "button", "value": null, "position": "1044.00;88.00", "size": "24;24", "children": []}]}]}, {"name": null, "role": "AXToolbar", "description": null, "role_description": "toolbar", "value": null, "position": "0.00;28.00", "size": "1100;52", "children": [{"name": "Overview", "role": "AXButton", "description": null, "role_description": "button", "value": null, "position": "2.00;28.00", "size": "63;52", "children": []}, {"name": "Transactions", "role": "AXButton", "description": null, "role_description": "button", "value": null, "position": "65.00;28.00", "size": "82;52", "children": []}, {"name": "Categories", "role": "AXButton", "description": null, "role_description": "button", "value": null, "position": "146.50;28.00", "size": "71;52", "children": []}, {"name": "Calendar", "role": "AXButton", "description": null, "role_description": "button", "value": null, "position": "217.50;28.00", "size": "61;52", "children": []}, {"name": "Reports", "role": "AXButton", "description": null, "role_description": "button", "value": null, "position": "278.50;28.00", "size": "55;52", "children": []}, {"name": "Loans", "role": "AXButton", "description": null, "role_description": "button", "value": null, "position": "333.50;28.00", "size": "55;52", "children": []}, {"name": "Budget", "role": "AXButton", "description": null, "role_description": "button", "value": null, "position": "388.50;28.00", "size": "55;52", "children": []}, {"name": null, "role": "AXGroup", "description": null, "role_description": "group", "value": null, "position": "467.50;28.00", "size": "262;52", "children": [{"name": null, "role": "AXGroup", "description": null, "role_description": "group", "value": null, "position": "470.50;32.00", "size": "256;25", "children": [{"name": null, "role": "AXButton", "description": "left arrow", "role_description": "button", "value": null, "position": "470.50;32.00", "size": "36;25", "children": []}, {"name": null, "role": "AXButton", "description": "2024", "role_description": "button", "value": null, "position": "506.50;32.00", "size": "185;25", "children": []}, {"name": null, "role": "AXButton", "description": "right arrow", "role_description": "button", "value": null, "position": "691.50;32.00", "size": "35;25", "children": []}]}, {"name": null, "role": "AXStaticText", "description": null, "role_description": "text", "value": "Interval", "position": "575.00;63.00", "size": "47;14", "children": []}]}, {"name": "Add_transaction", "role": "AXButton", "description": "Add transaction", "role_description": "button", "value": null, "position": "753.50;28.00", "size": "98;52", "children": []}, {"name": "Sync_now", "role": "AXButton", "description": null, "role_description": "button", "value": null, "position": "851.00;28.00", "size": "64;52", "children": []}]}, {"name": null, "role": "AXButton", "description": null, "role_description": "close button", "value": null, "position": "7.00;6.00", "size": "14;16", "children": []}, {"name": null, "role": "AXButton", "description": null, "role_description": "zoom button", "value": null, "position": "47.00;6.00", "size": "14;16", "children": [{"name": null, "role": "AXGroup", "description": null, "role_description": "group", "value": null, "position": "47.00;6.00", "size": "14;16", "children": [{"name": null, "role": "AXGroup", "description": null, "role_description": "group", "value": null, "position": "47.00;6.00", "size": "14;16", "children": []}]}]}, {"name": null, "role": "AXButton", "description": null, "role_description": "minimize button", "value": null, "position": "27.00;6.00", "size": "14;16", "children": []}, {"name": "Edited", "role": "AXMenuButton", "description": "document actions", "role_description": "menu button", "value": null, "position": "623.00;4.00", "size": "51;17", "children": []}, {"name": null, "role": "AXStaticText", "description": null, "role_description": "text", "value": "—", "position": "606.00;5.00", "size": "16;16", "children": []}, {"name": null, "role": "AXStaticText", "description": null, "role_description": "text", "value": "Untitled (Sample budget)", "position": "438.00;5.00", "size": "168;16", "children": []}]}